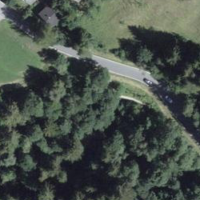
EUNIS habitat code: 44
Species observed at this site:
Cirsium arvense
Maniola jurtina